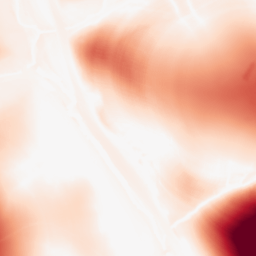
Category: morphological
Decomposition family: tophat
Decomposition parameters: size: 100
mode: white
Upsampling method: linear_exact
Upsampling parameters: scale: 8
Upsampling scale: 8